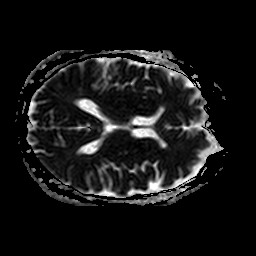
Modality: ADC
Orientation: axial
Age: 73
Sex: male
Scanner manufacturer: philips
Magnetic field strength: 1.5 T
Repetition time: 4.824 s
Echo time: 0.07764 s